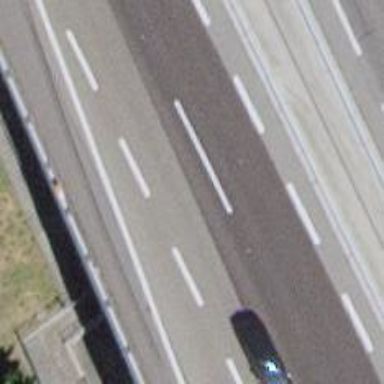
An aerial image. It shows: Asphalt bridge over motorway.